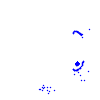
Particle: electron